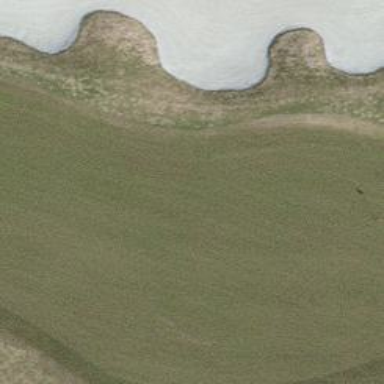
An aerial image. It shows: Golf hole.